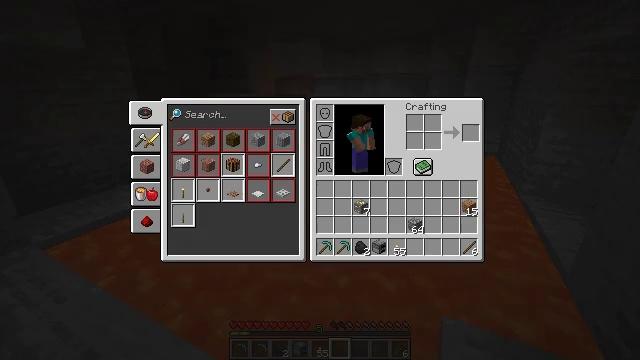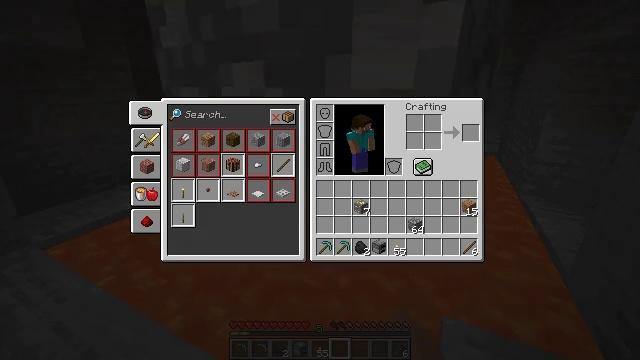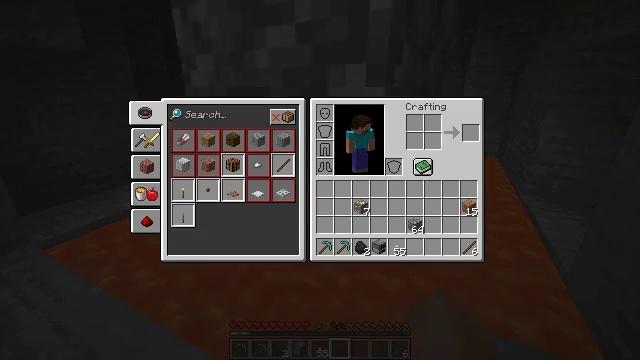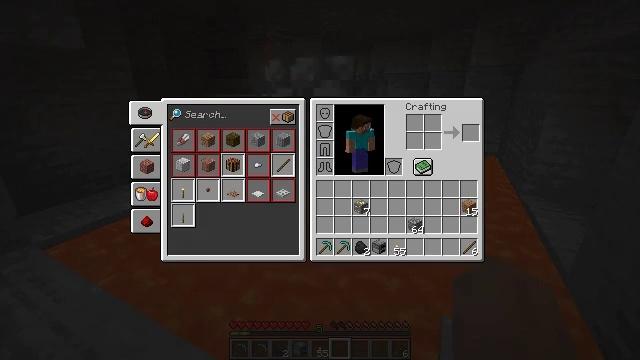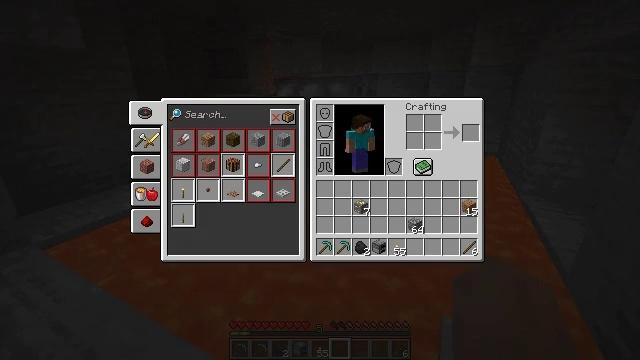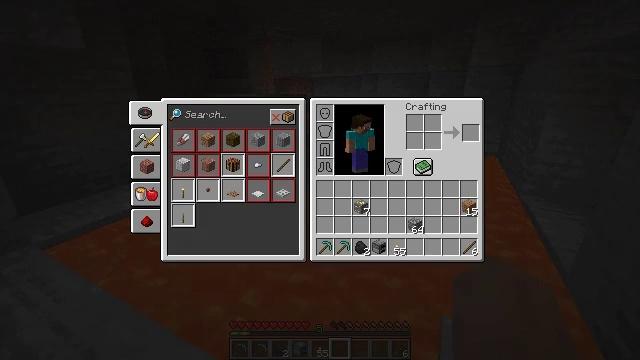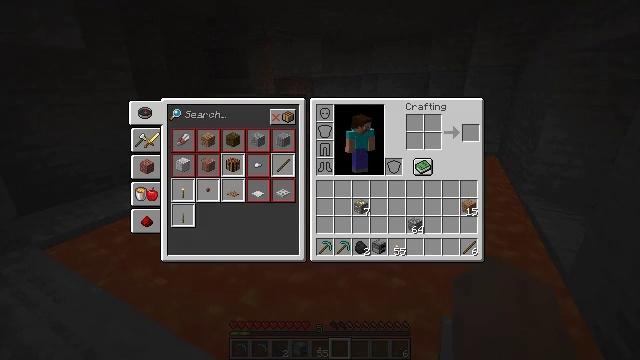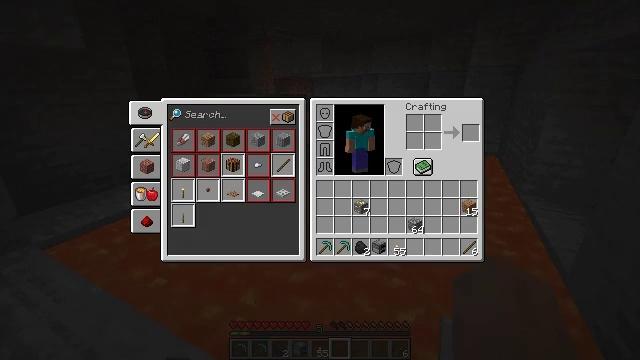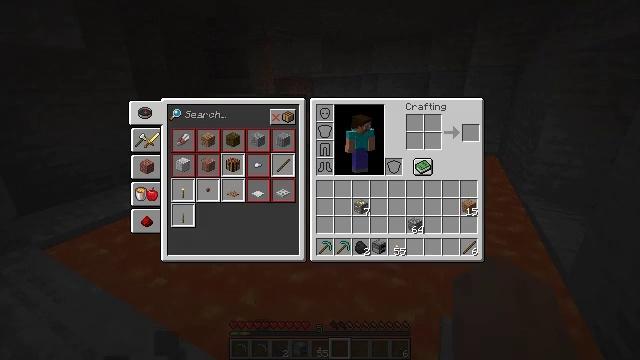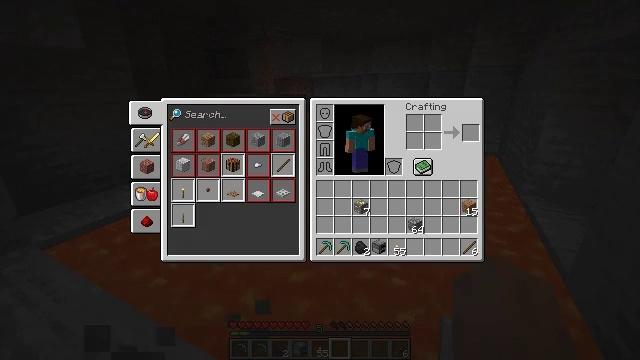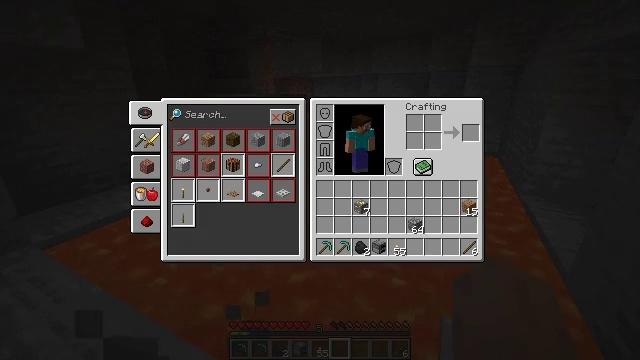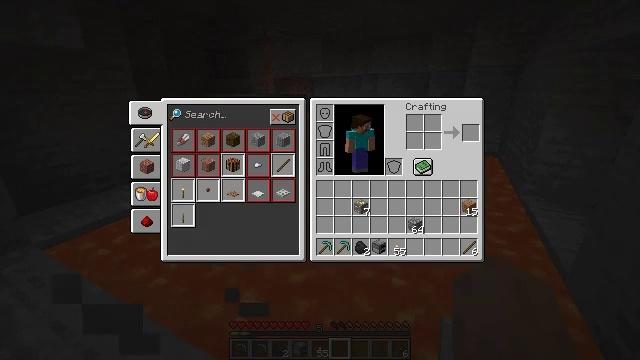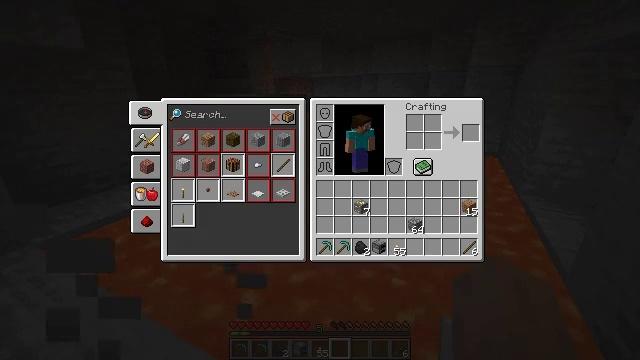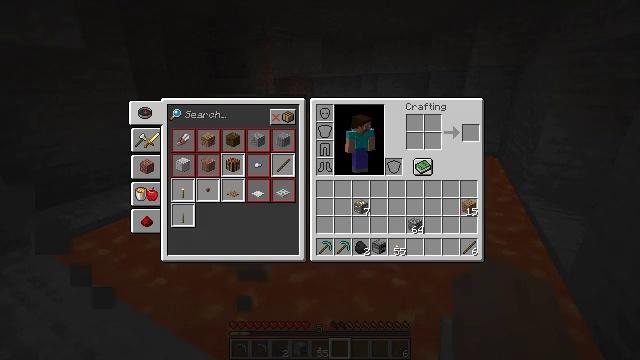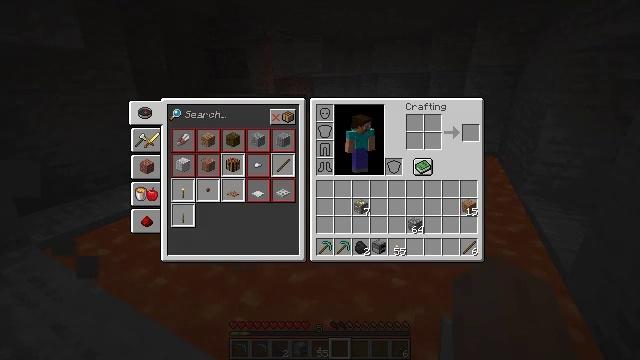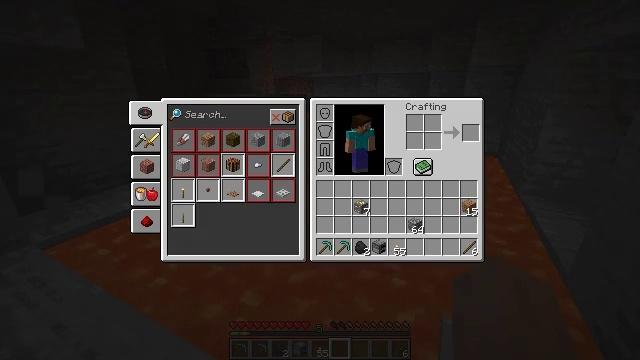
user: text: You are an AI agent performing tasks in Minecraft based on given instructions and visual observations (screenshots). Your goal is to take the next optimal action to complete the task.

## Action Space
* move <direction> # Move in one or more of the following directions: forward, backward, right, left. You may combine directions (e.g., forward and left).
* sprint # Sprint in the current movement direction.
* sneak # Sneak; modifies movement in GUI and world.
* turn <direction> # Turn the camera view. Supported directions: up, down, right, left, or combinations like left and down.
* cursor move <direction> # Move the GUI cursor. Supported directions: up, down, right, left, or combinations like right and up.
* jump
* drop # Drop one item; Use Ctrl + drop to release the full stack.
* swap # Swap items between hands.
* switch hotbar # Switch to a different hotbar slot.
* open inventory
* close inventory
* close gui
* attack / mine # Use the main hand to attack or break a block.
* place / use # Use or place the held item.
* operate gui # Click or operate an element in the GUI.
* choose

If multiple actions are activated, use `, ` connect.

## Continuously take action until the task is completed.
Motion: motion action
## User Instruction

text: Mine block crafting table.
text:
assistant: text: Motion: open gui
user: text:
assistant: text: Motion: no_op
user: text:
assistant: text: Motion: no_op
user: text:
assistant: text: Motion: cursor move left
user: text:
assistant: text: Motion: no_op
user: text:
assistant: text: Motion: no_op
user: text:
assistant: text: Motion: no_op
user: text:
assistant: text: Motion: no_op
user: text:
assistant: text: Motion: no_op
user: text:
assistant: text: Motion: no_op
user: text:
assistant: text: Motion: no_op
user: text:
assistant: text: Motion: no_op
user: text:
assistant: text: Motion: no_op
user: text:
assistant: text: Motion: no_op
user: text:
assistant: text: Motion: no_op
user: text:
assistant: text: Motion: no_op
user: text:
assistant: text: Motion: no_op
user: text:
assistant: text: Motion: no_op
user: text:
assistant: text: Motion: no_op
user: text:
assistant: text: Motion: no_op
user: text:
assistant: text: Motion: no_op
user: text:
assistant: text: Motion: no_op
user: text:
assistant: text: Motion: no_op
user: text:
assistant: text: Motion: cursor move down
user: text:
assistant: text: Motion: cursor move left and down
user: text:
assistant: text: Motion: cursor move left
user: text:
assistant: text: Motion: no_op
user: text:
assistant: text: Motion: no_op
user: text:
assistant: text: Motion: no_op
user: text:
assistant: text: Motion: no_op